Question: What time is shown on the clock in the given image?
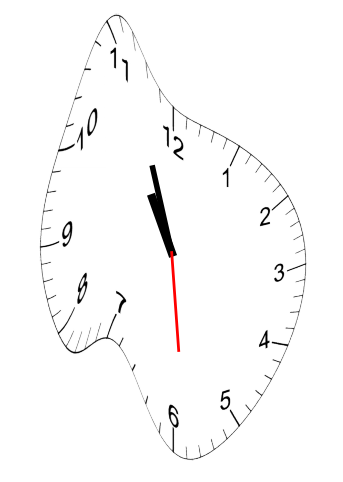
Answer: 10:56:29